Question: strong text** of screen we can see that**

'''
- (void)viewDidLoad {
UIAlertView* _alertView = [[UIAlertView alloc] initWithTitle:@"Loading Chapters..."
message:@"
"
delegate:self
cancelButtonTitle:nil
otherButtonTitles:nil];
UIActivityIndicatorView *spinner = [[UIActivityIndicatorView alloc] initWithActivityIndicatorStyle:UIActivityIndicatorViewStyleWhiteLarge];
// UIProgressView *loading=[[UIProgressView alloc]initWithProgressViewStyle:UIProgressViewStyleBar];
// loading.center=CGPointMake(50,100);
spinner.center = CGPointMake(139.5, 75.5); // .5 so it doesn't blur
[_alertView addSubview:spinner];
// [_alertView addSubview:loading];
[spinner startAnimating];
[_alertView show];
if(loadingProgressBar+1>[sharedManager.spineArray count]) {
[_alertView dismissWithClickedButtonIndex:0 animated:YES];
}
[_alertView dismissWithClickedButtonIndex:0 animated:YES];
[super viewDidLoad];
if (UIDeviceOrientationIsLandscape([UIDevice currentDevice].orientation))
{
webView.frame=CGRectMake(0,0,480,315);
BottomBar.frame=CGRectMake(0,260, CGRectGetWidth(self.view.bounds),41);
//NSLog(@"%f%f",CGRectGetHeight(self.view.bounds), CGRectGetWidth(self.view.bounds));
}
}
'''
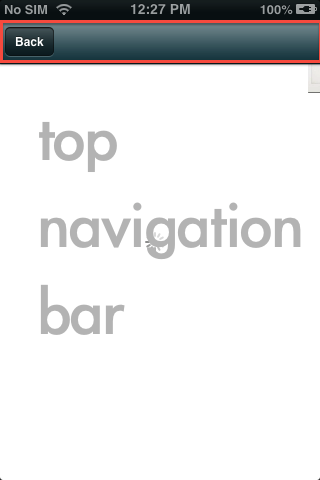
Answer: make sure that your toolbar view property is something like this